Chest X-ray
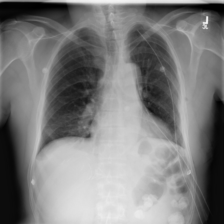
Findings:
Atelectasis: positive
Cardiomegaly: negative
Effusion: negative
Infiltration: negative
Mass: negative
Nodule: negative
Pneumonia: negative
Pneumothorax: positive
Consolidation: negative
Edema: negative
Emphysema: negative
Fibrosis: negative
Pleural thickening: negative
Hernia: negative